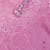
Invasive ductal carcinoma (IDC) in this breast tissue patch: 0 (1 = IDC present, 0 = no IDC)